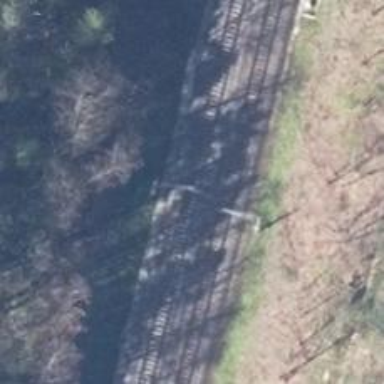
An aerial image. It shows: Railway milestone with catenary mast.